Aerial crown-view tile of a tropical tree (Barro Colorado Island, Panama), acquired 20250512:
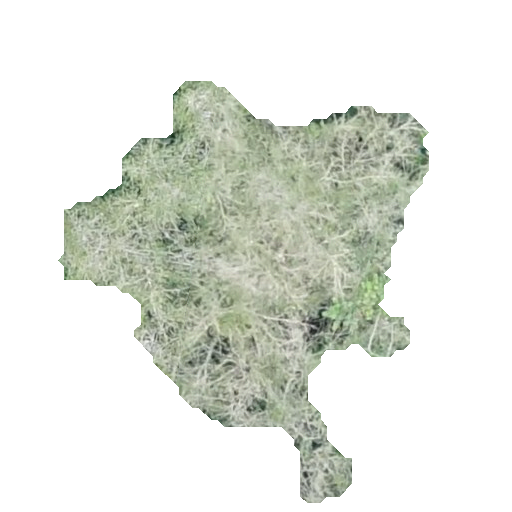
Species: Tabebuia rosea
GBIF accepted scientific name: Tabebuia rosea
Crown area: 121.915 m²